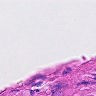
Metastatic tissue present: no